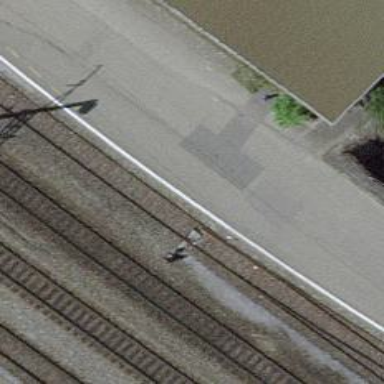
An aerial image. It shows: Railway switch.